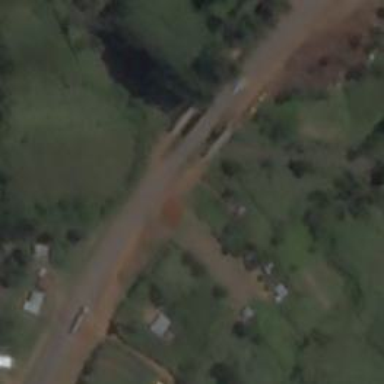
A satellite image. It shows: Trunk highway bridge.